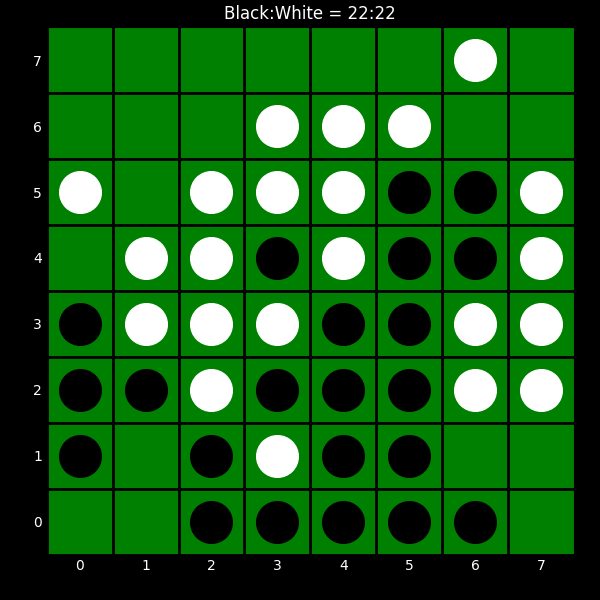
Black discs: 22
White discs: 22